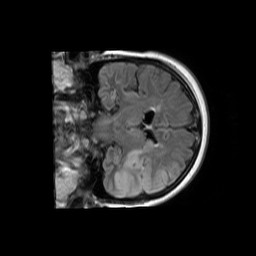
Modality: FLAIR
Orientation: coronal
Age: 67
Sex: female
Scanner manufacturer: philips
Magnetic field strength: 1.5 T
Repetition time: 11 s
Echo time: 0.14 s